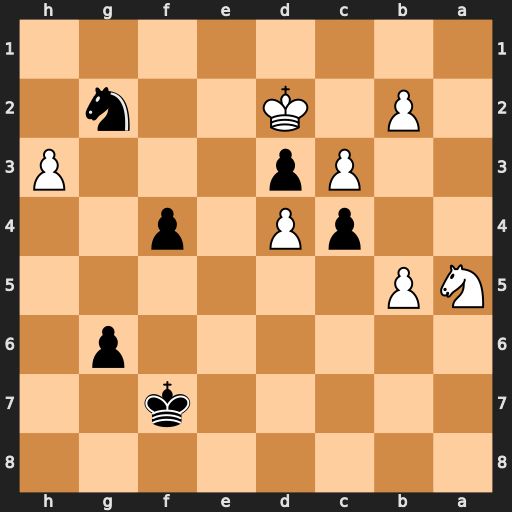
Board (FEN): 8/5k2/6p1/NP6/2pP1p2/2Pp3P/1P1K2n1/8
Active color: b
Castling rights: -
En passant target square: -
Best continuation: f3 b6 f2